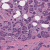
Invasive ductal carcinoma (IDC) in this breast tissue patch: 1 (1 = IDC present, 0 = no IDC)